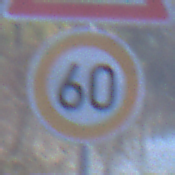
Verkehrszeichen: Geschwindigkeit60
Zusatzzeichen oben: Stau
Umgebung: Outdoor, Nature
Tageszeit: MorningAfternoon
Wetter: Clear
Licht: Natural
Jahreszeit: NotSpecified
Kontrast: HighContrast